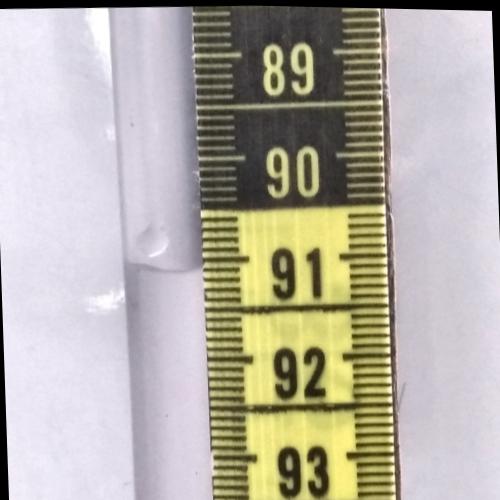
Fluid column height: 91.1 cm